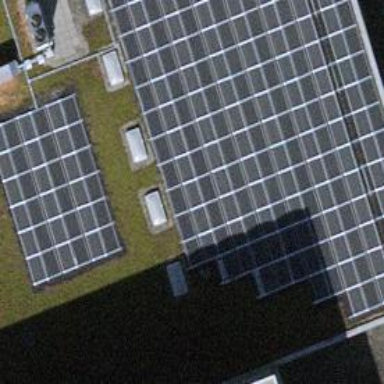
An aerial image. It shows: Solar power generator.